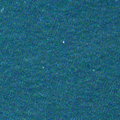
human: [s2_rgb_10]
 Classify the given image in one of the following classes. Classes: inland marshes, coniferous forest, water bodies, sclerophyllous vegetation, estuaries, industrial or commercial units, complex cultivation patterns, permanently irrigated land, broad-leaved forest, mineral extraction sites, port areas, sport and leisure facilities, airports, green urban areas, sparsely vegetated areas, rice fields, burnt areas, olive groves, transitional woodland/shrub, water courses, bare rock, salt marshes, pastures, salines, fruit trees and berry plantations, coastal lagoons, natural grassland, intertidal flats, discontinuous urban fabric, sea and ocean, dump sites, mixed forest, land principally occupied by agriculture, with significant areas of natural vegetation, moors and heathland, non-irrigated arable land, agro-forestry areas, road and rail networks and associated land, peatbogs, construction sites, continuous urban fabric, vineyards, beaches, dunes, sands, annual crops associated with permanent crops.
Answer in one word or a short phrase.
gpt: sea and ocean